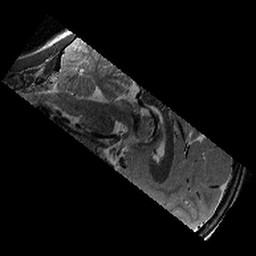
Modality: T2w
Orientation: sagittal
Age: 10
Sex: male
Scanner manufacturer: siemens
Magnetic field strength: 3 T
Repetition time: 9.23 s
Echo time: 0.067 s